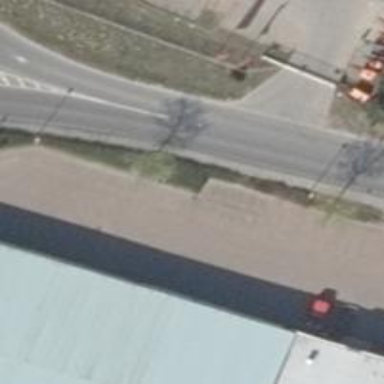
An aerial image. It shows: Sidewalk.